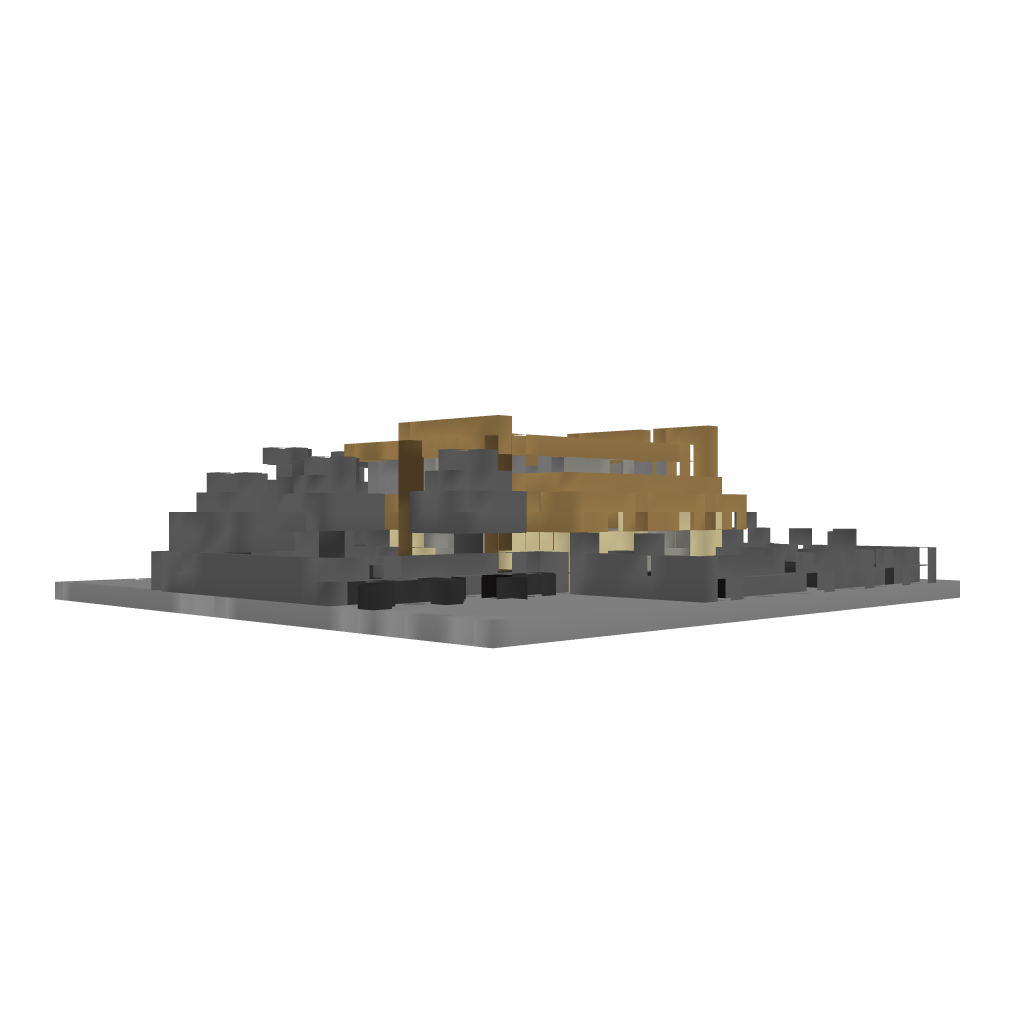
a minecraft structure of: _-Nature-_ | Modern Survival House | 1.7.2